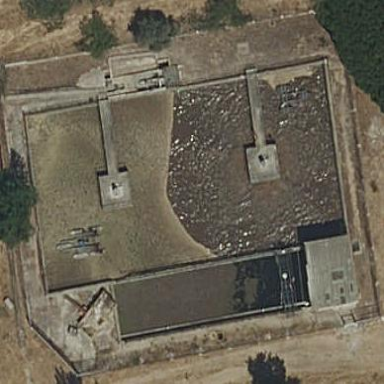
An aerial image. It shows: Wastewater plant.